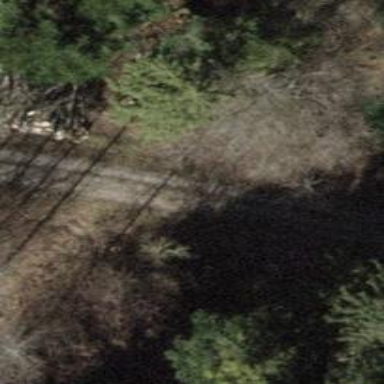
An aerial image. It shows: Gravel track with grade2 quality.